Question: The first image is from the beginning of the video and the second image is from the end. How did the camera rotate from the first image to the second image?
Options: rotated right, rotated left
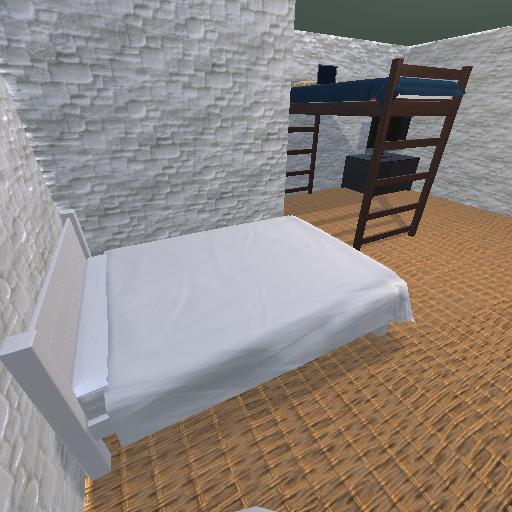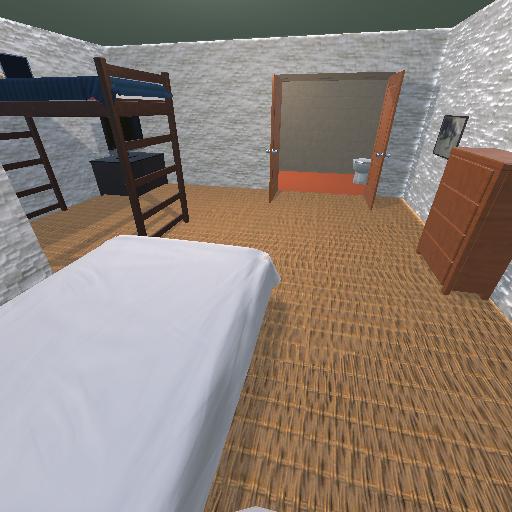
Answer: rotated right